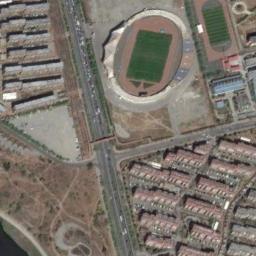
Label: stadium